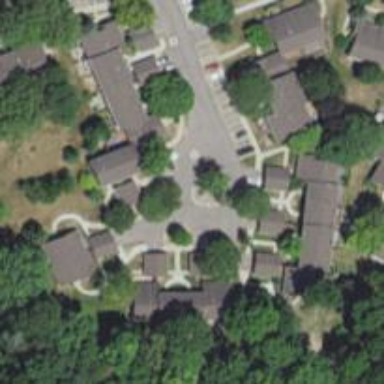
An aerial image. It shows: Neighborhood.